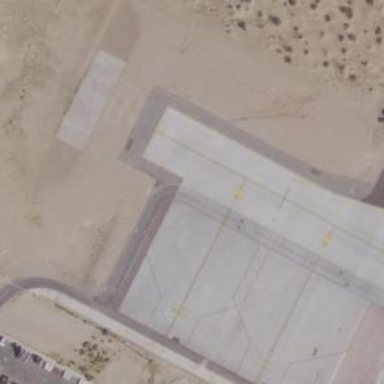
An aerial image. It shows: Image of taxiway at airport.